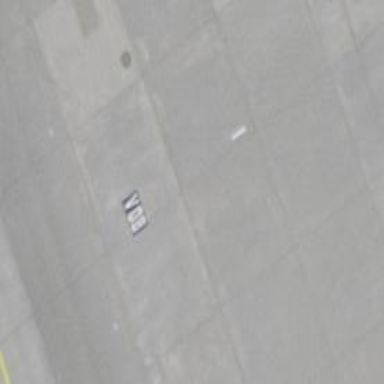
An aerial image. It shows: Airport parking position.